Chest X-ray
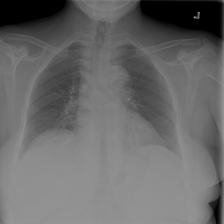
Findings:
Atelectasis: negative
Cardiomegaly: negative
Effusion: negative
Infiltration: negative
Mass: negative
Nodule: negative
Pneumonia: negative
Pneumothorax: negative
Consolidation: negative
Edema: negative
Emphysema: negative
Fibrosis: negative
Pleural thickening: negative
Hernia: negative